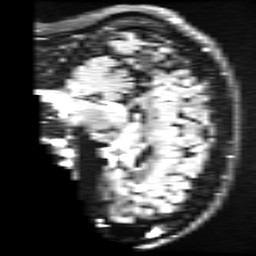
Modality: FLAIR
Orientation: sagittal
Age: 37
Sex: male
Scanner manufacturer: ge
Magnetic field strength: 3 T
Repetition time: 11 s
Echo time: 0.1497 s